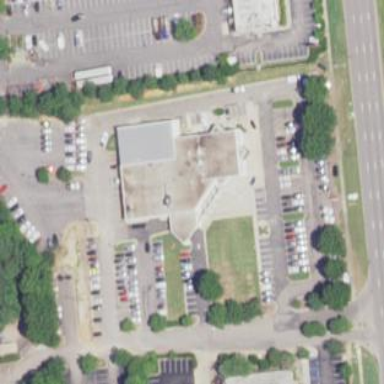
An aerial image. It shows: Commercial building.